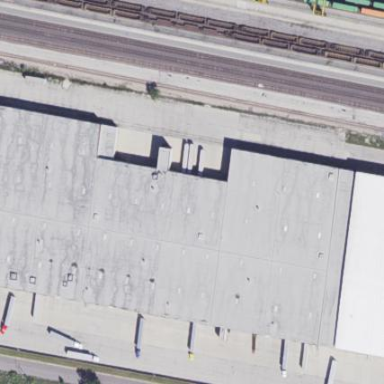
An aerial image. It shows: Industrial building.